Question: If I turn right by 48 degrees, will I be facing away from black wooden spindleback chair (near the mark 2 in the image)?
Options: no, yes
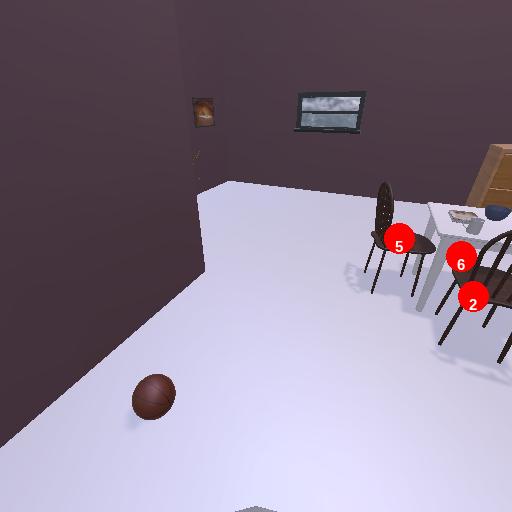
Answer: no